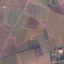
Land use / land cover: PermanentCrop